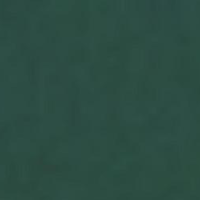
EUNIS habitat code: 14
Species observed at this site:
Lysimachia vulgaris